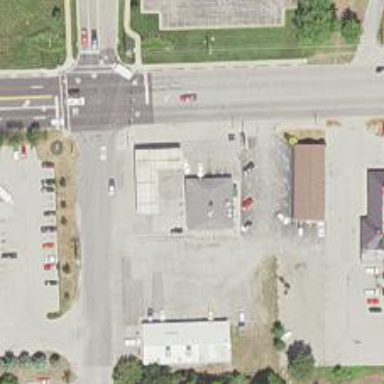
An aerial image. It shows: Convenience shop.